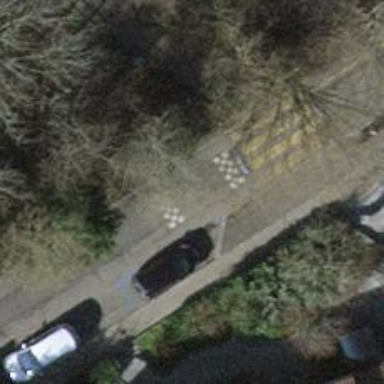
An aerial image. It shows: Traffic calming table.